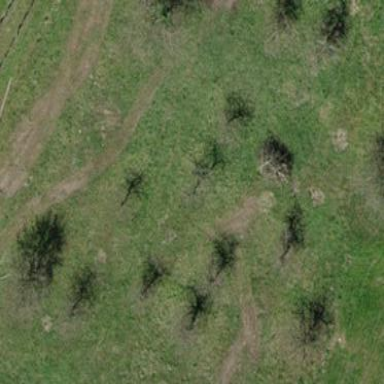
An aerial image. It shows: Orchard.